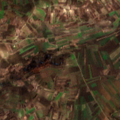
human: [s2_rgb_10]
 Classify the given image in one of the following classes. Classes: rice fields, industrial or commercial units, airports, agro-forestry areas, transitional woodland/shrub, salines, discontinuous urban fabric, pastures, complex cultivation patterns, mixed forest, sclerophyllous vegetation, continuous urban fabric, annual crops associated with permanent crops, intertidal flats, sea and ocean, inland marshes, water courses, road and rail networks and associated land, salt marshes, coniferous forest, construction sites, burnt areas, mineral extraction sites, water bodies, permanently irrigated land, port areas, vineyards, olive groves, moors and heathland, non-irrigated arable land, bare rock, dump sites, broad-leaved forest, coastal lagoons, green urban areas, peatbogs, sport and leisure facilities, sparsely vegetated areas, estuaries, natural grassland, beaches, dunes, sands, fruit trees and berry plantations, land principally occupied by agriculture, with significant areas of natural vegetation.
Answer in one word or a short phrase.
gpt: non-irrigated arable land, complex cultivation patterns, land principally occupied by agriculture, with significant areas of natural vegetation